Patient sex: M
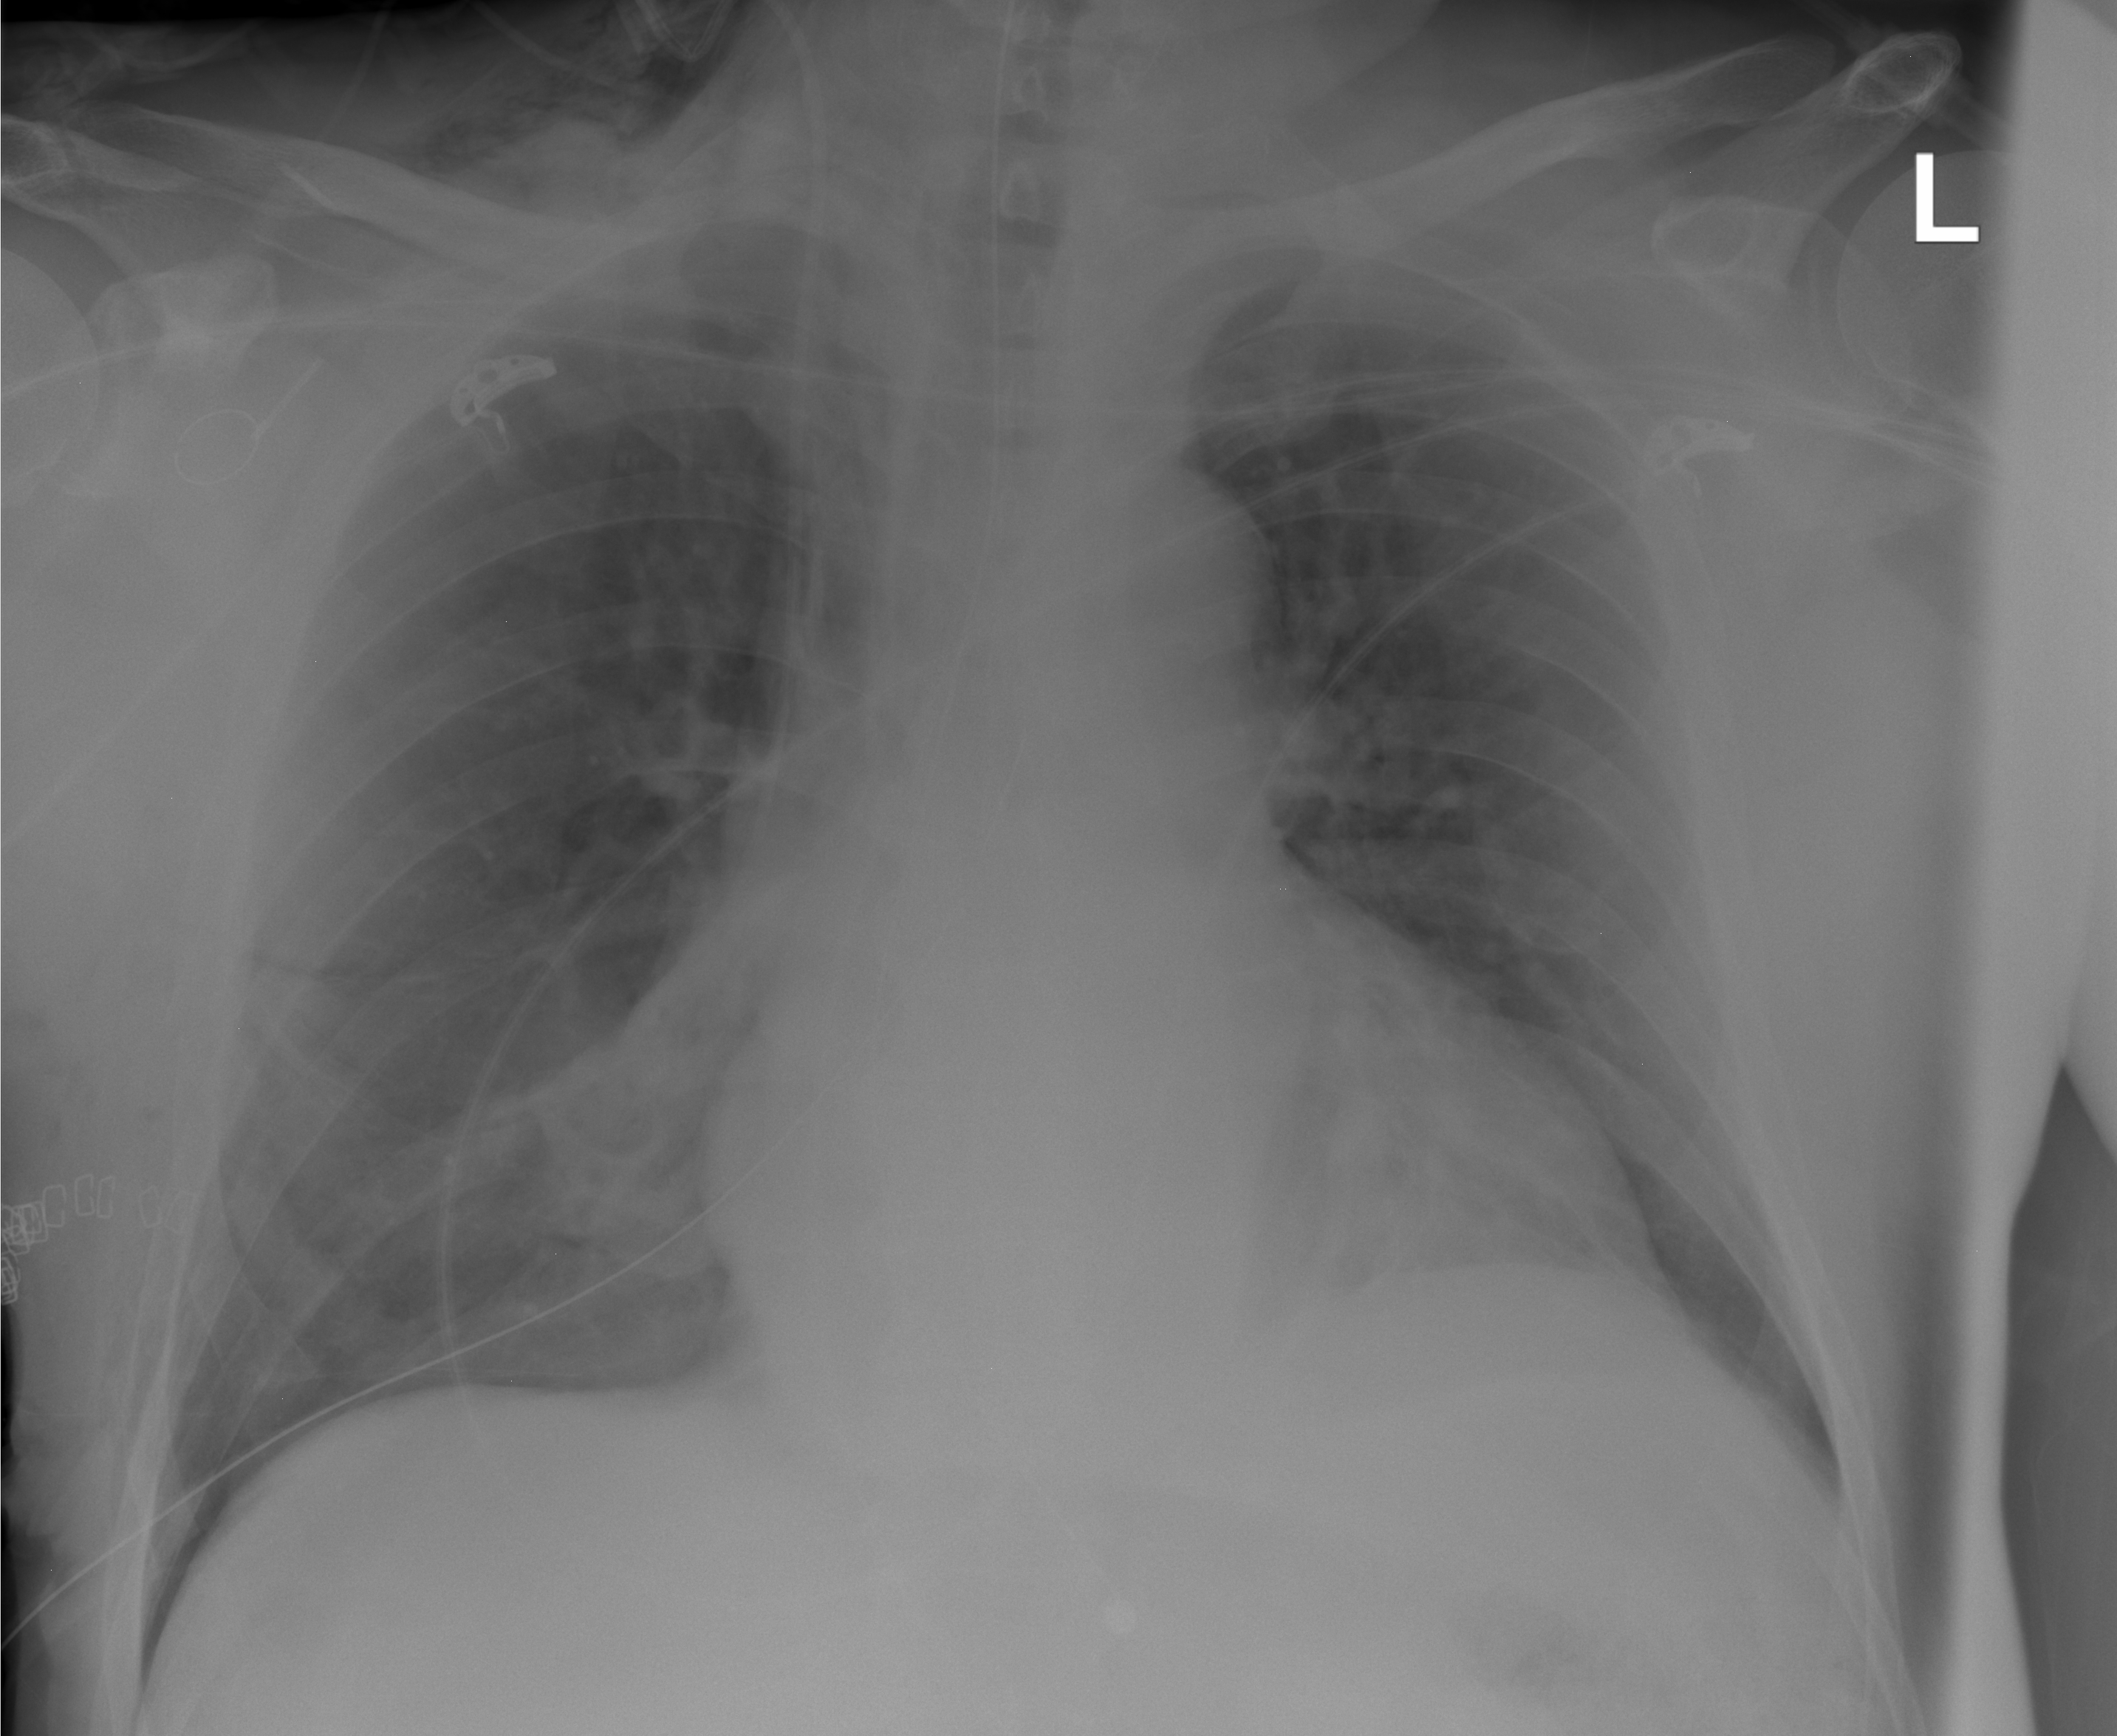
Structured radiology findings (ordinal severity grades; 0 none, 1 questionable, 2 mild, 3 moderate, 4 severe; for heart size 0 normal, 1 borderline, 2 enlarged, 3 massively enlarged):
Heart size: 2
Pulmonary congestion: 2
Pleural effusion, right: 0
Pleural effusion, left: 0
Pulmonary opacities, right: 2
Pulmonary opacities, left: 0
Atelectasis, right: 0
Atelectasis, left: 0